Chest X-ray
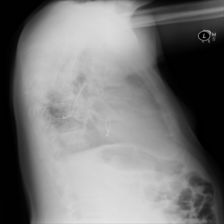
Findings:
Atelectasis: negative
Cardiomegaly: negative
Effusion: positive
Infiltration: negative
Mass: negative
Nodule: negative
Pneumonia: negative
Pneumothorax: negative
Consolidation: negative
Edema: negative
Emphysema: negative
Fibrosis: negative
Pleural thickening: negative
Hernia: negative